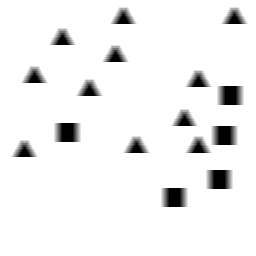
Squares: 5
Triangles: 11
Stars: 0
Total shapes: 16